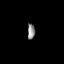
Tissue: prostate
Cell type: Fibroblasts
Senescence score: 0.7263
Nuclear area (px): 116
Mean DAPI intensity: 139.422